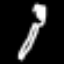
Label: fork